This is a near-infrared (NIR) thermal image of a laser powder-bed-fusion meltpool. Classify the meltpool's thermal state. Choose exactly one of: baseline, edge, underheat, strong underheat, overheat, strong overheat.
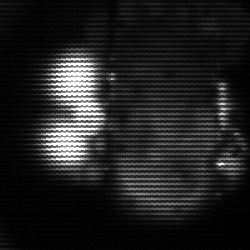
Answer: strong underheat